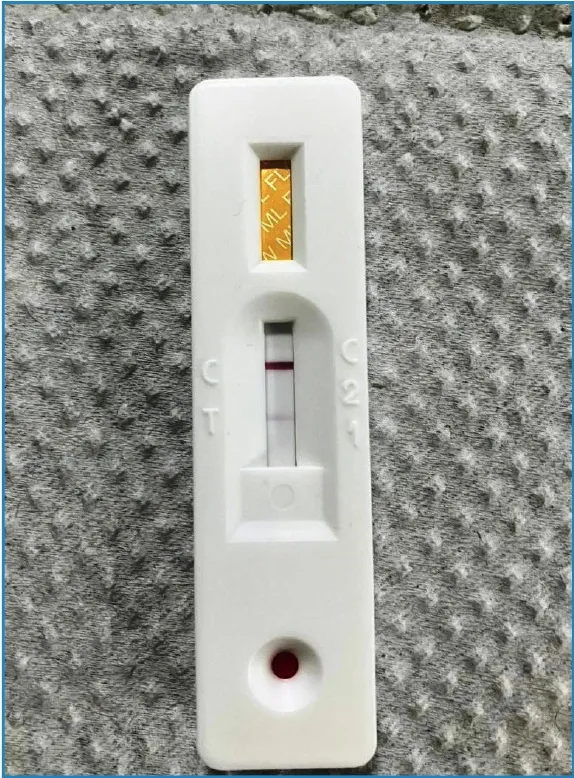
Positive result of ML Flow serological test for leprosy.
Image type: pathology (immunostaining)